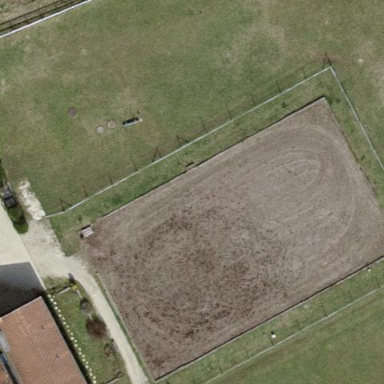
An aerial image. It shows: Equestrian pitch used for leisure and sports activities.